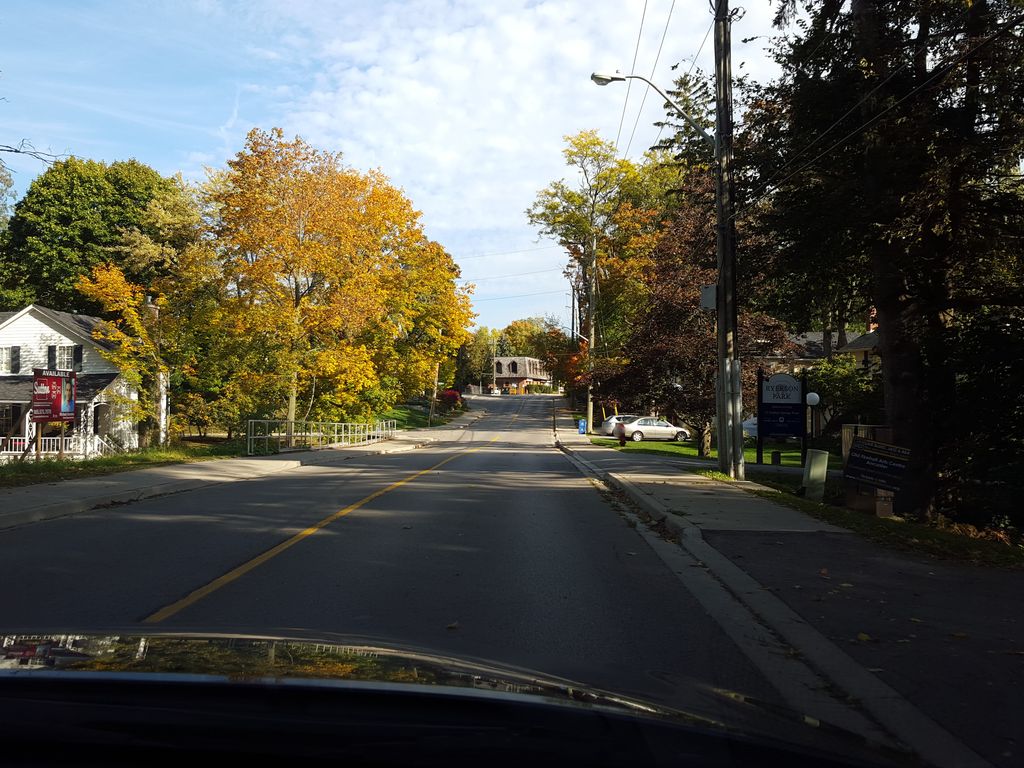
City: hamilton